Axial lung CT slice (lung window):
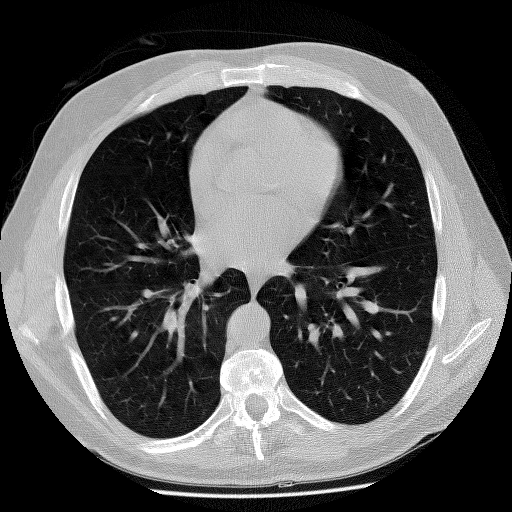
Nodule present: no